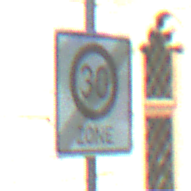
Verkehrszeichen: EndeZone30
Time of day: MorningAfternoon
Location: Outdoor (Urban)
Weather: PartlyCloudy
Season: NotSpecified
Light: Natural